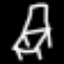
Label: chair